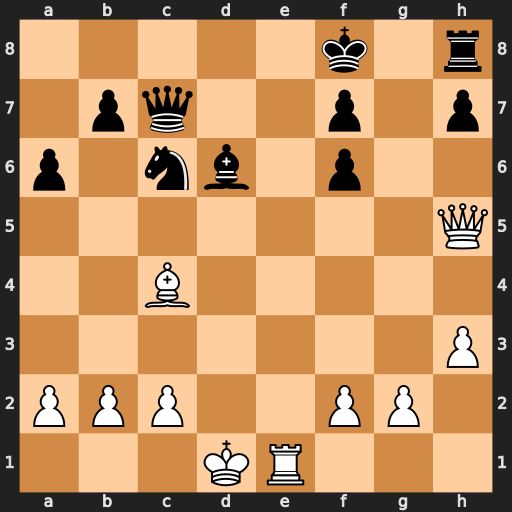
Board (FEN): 5k1r/1pq2p1p/p1nb1p2/7Q/2B5/7P/PPP2PP1/3KR3
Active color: w
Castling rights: -
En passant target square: -
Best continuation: Qh6+ Kg8 Re8+ Bf8 Qxf8#